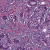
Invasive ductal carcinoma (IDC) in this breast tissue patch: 1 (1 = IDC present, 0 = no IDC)